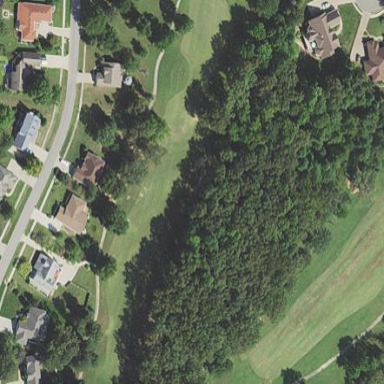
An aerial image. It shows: Golf fairway surrounded by grass.